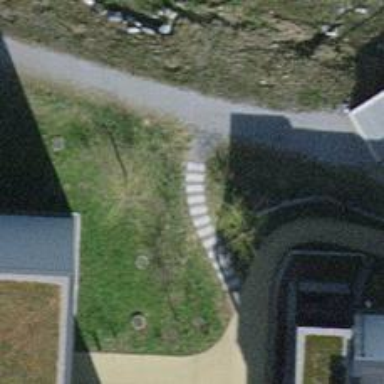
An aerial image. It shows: Road with steps.